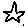
Label: star